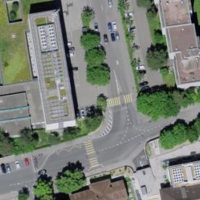
EUNIS habitat code: 54
Species observed at this site:
Geum urbanum
Symphoricarpos albus